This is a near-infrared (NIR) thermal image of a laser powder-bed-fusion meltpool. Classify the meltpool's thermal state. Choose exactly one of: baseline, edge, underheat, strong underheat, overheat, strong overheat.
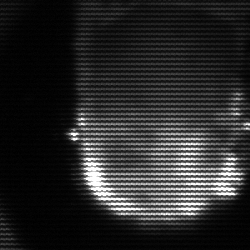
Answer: baseline